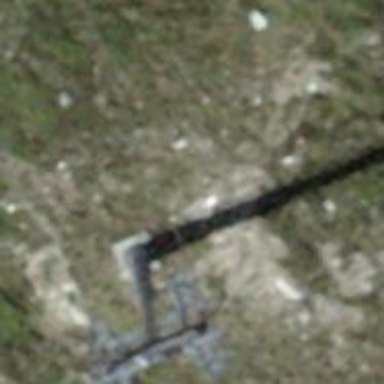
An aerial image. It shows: Pylon used for aerialway.